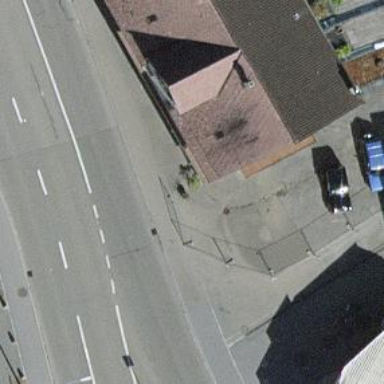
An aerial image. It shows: Restaurant.